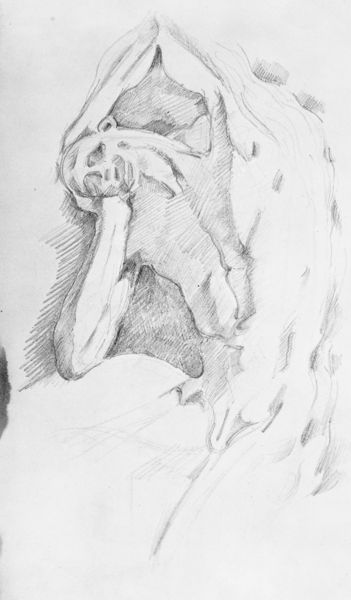
Titel: nach l’Écorché (Skizzenbuch A.I.C. S. 23)
Künstler: Paul Cézanne
Institution: Chicago, The Art Institute
Schlagwörter: akt, körper, mann, schatten, skizze, zeichnung, arme, mensch, porträt, figur, schattierung, muskeln, oberkörper, bleistift, belistift, ellen